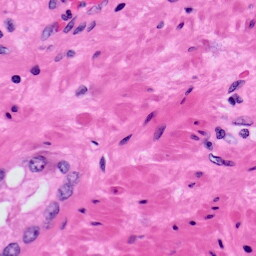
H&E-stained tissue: Prostate